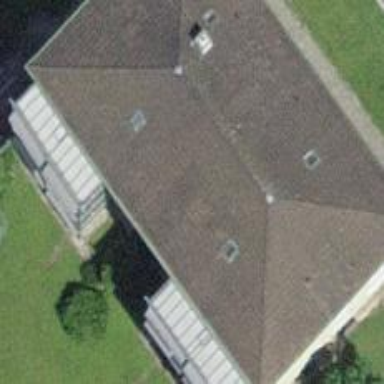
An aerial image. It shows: Building with tiled roof.